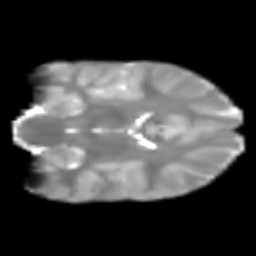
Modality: T2w
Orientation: coronal
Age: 6
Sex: male
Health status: healthy